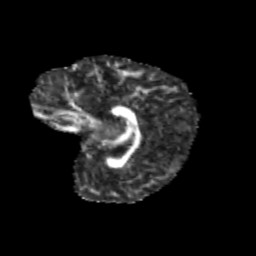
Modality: FA
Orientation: sagittal
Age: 10
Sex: female
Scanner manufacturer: siemens
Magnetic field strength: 3 T
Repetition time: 3.8 s
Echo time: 0.07 s